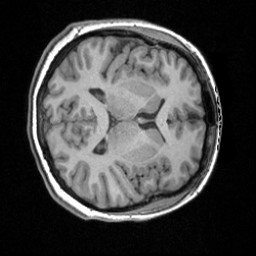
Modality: T1w
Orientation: axial
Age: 23
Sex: male
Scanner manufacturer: siemens
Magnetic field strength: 3 T
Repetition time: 1.62 s
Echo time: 0.003 s